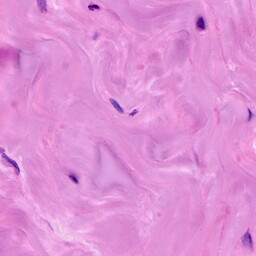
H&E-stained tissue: Breast